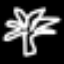
Label: palm tree